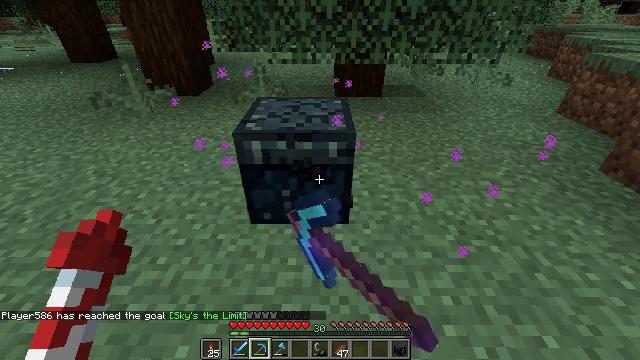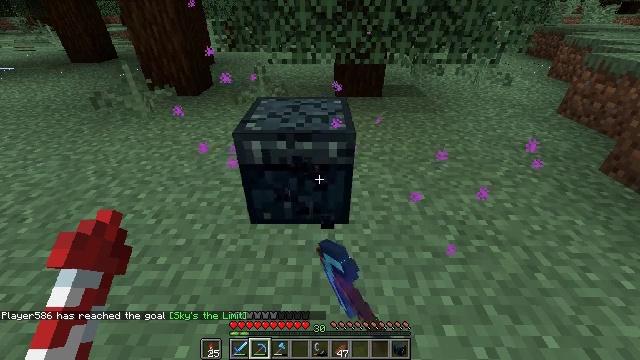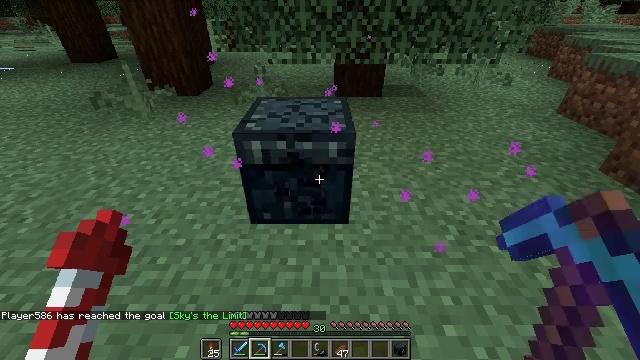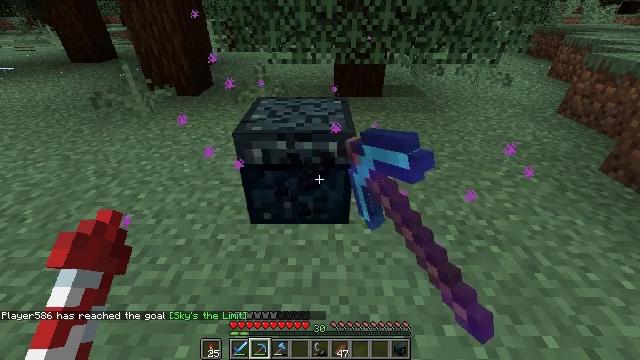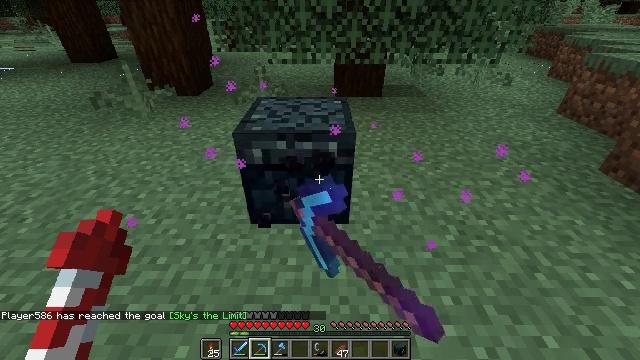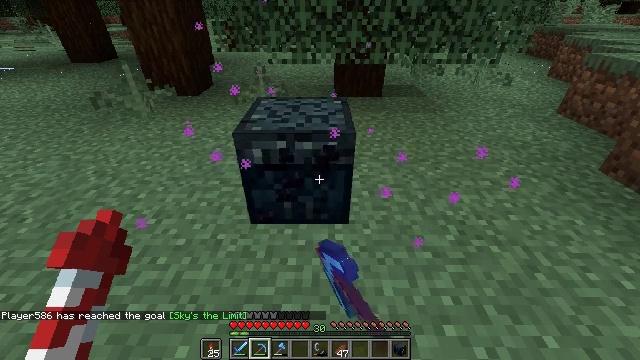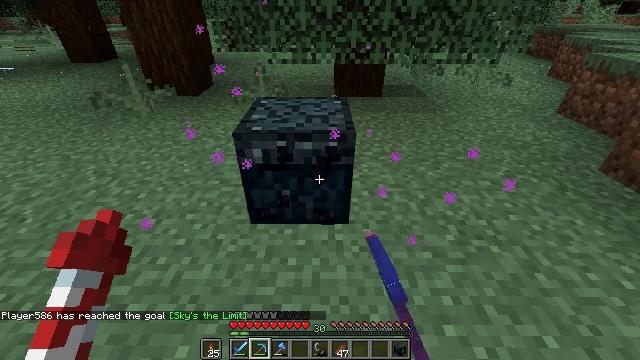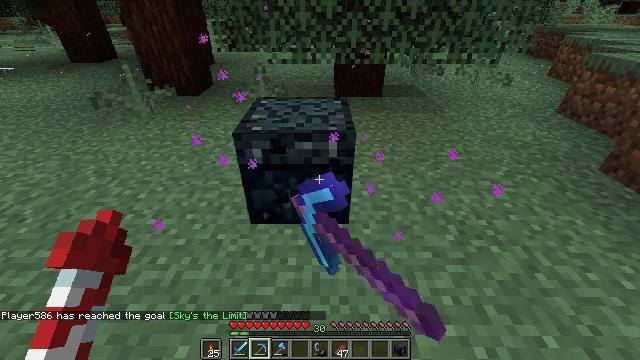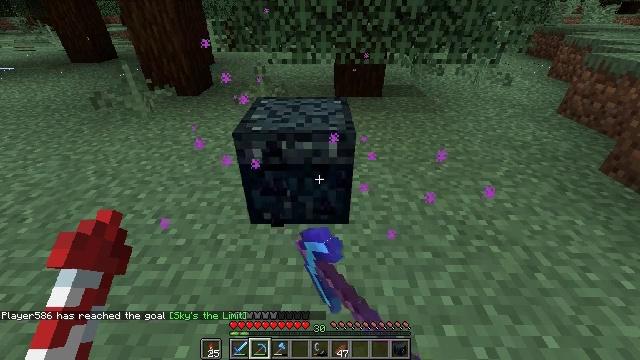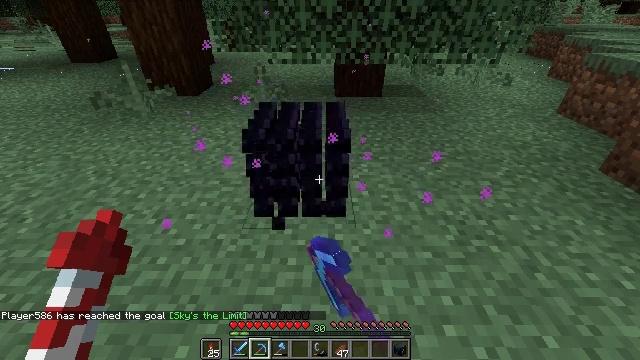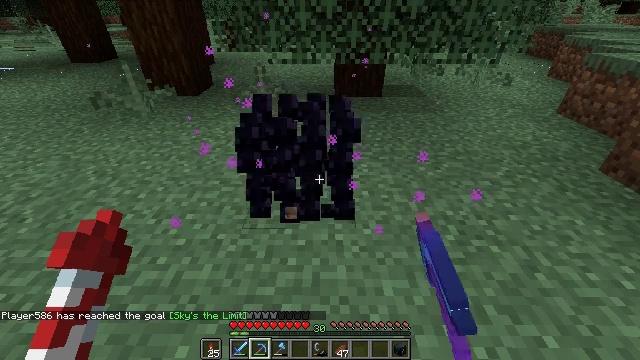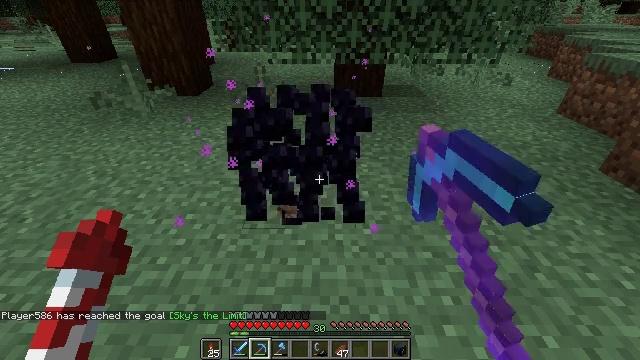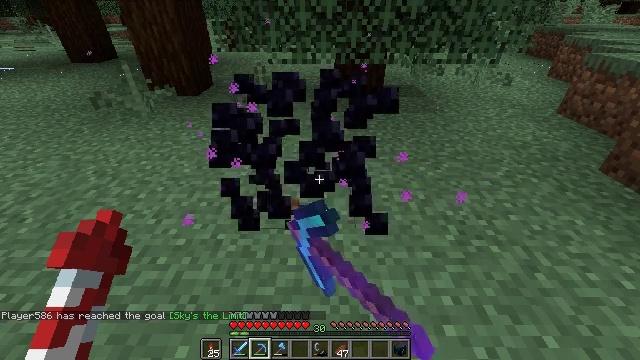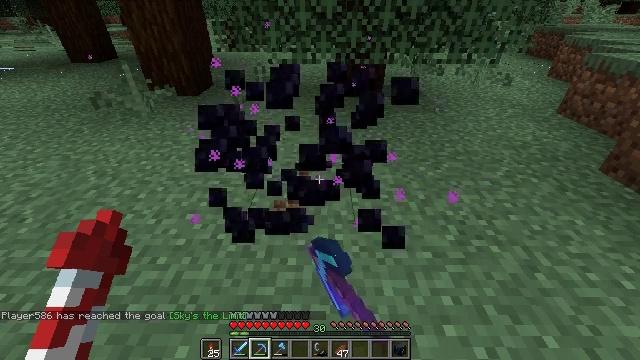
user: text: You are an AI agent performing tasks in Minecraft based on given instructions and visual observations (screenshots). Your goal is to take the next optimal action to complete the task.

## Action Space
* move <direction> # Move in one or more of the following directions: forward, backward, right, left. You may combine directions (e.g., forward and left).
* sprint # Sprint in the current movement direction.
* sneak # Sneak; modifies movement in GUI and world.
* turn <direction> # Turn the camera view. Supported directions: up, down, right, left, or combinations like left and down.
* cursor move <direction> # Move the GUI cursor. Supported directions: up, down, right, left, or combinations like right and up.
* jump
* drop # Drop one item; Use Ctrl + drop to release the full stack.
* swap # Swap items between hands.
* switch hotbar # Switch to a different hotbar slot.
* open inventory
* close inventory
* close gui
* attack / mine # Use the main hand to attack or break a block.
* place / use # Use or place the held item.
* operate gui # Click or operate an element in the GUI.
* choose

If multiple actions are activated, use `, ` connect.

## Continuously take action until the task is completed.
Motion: motion action
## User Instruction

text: Use a pickaxe to gather the ender chest.
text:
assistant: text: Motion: attack / mine
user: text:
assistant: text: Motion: attack / mine
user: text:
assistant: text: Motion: attack / mine
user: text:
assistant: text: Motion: attack / mine
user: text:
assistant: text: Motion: attack / mine
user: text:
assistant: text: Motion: attack / mine
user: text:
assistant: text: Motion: attack / mine
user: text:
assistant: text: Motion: attack / mine
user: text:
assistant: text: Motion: attack / mine
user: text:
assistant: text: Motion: attack / mine
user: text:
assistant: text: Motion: attack / mine
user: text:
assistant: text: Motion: attack / mine
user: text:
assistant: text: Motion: attack / mine
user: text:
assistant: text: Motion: attack / mine